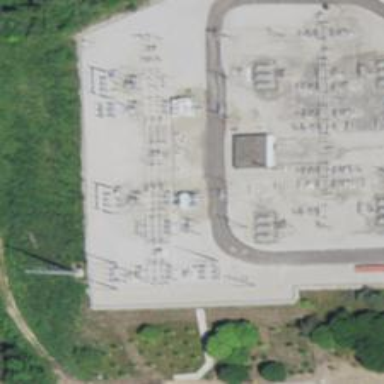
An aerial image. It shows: Switch for power supply.